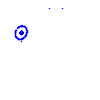
Particle: electron